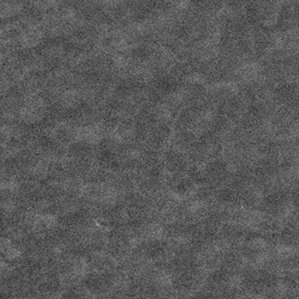
Label: frost